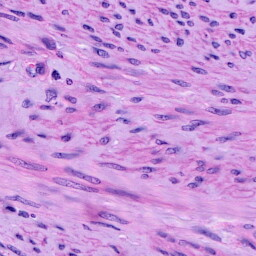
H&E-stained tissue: Cervix